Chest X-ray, PA view. Patient: 66 years old, sex M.
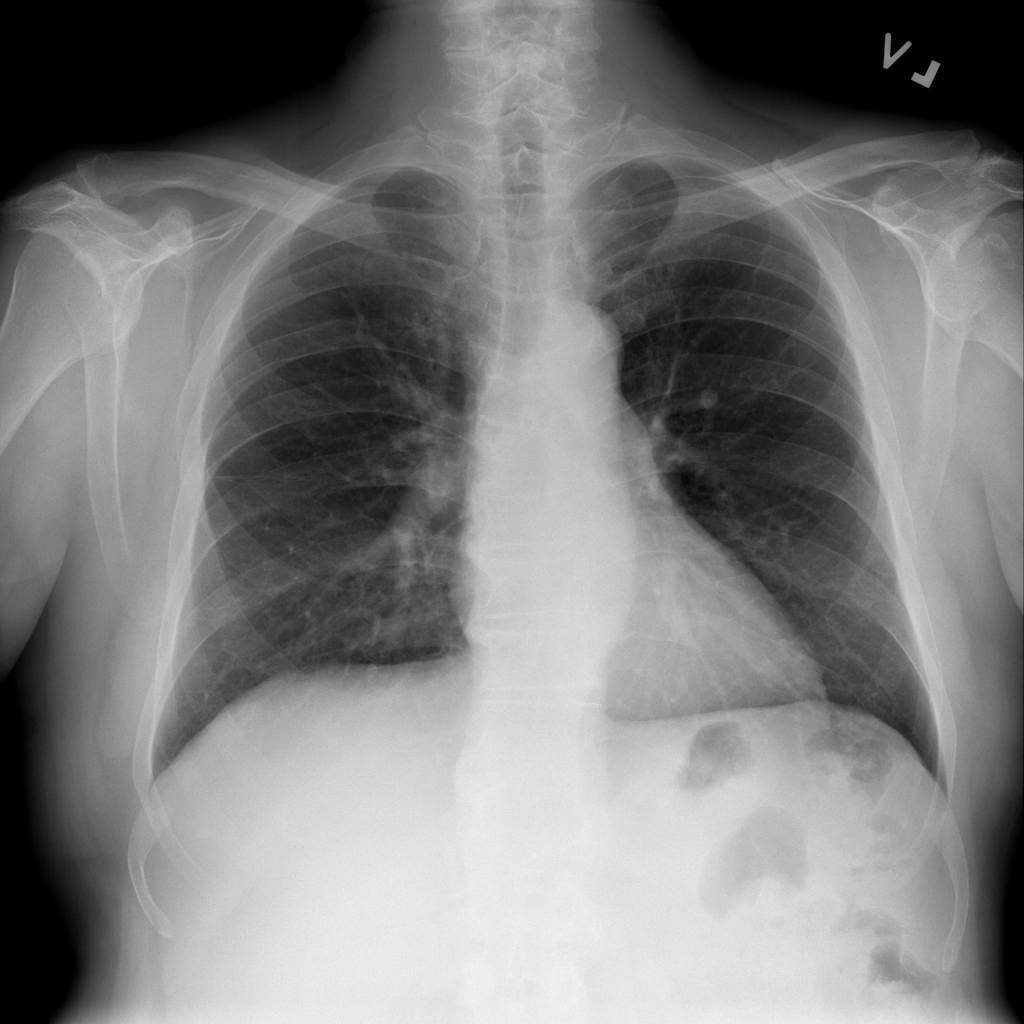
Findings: No Finding